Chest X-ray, PA view. Patient: 41 years old, sex F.
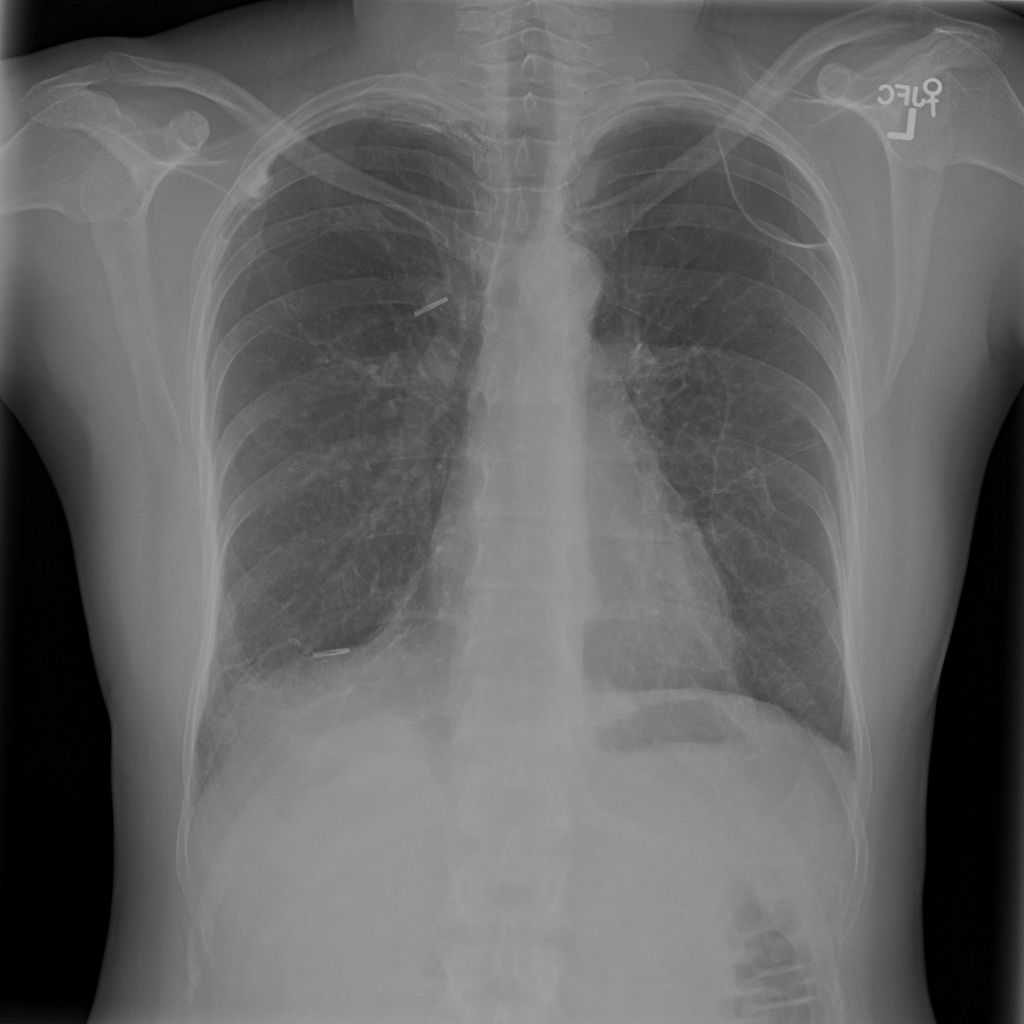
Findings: Pneumothorax